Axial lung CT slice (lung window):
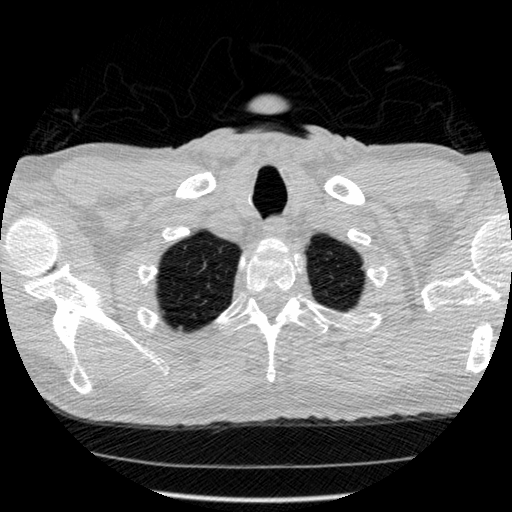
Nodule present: no